Current action and preconditions to check: trajectory_clear

Your task: For each precondition in the list above, predict whether it will hold at this action.

Consider the current scene as observed from the mobile robot's camera, and analyze the predicted future states of all dynamic agents (e.g., people, animals, vehicles, or any moving entities) within the NEXT SECOND.

IMPORTANT: Only answer "very likely" if you are absolutely certain—based on strong, clear evidence—that a dynamic agent will violate the precondition in the predicted future state. Do NOT answer "very likely" for unlikely, ambiguous, or low-probability risks.

Ask yourself for each precondition: Is there a high probability, with clear and convincing evidence, that the predicted future states of any dynamic agent will interfere with the predicted future state of the currently executing action within the NEXT SECOND, causing that precondition to fail?

Assess the risk level based on these predictions. Use "likely" or "very likely" if motions create a clear risk of interference.

Use "neutral" or "improbable" if agents are nearby but their predicted paths are clearly diverging or non-conflicting.

Failure Risk Categories: "very improbable", "improbable", "neutral", "likely", "very likely"

Answer Format: Output ONLY the probability_of_failure value from these categories: "very improbable", "improbable", "neutral", "likely", "very likely"

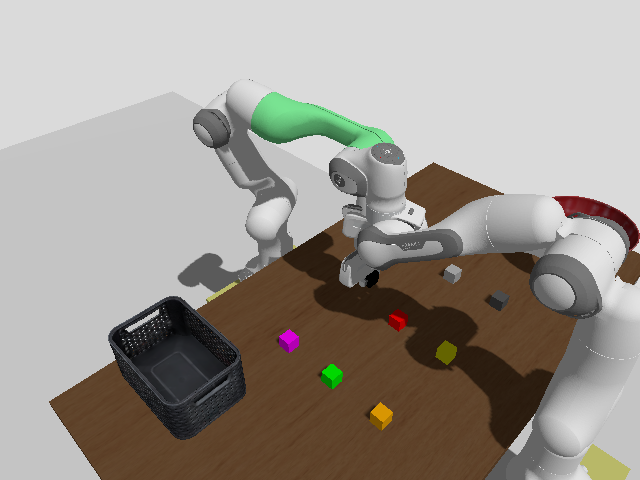

Answer: very likely